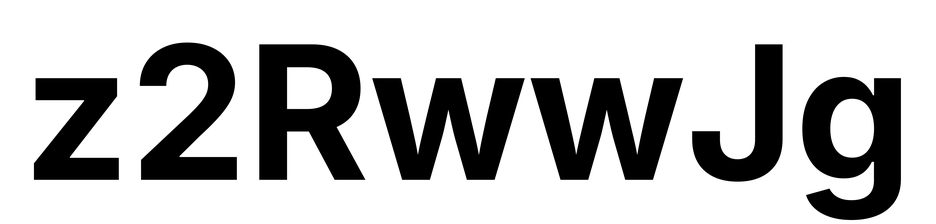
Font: Inter_Bold